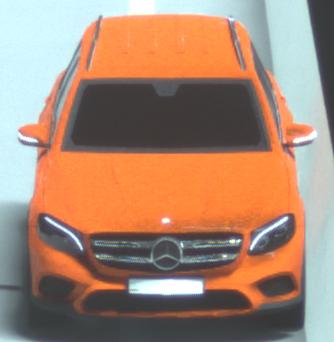
Make: Mercedes-Benz
Model: GLC 250
Detailed model: GLC (253)
Model produced from: 2015/09
Model produced until: 2018/05
Doors: 5
Color: orange
Road condition: dry road
Daytime: not specified
Contrast: high contrast